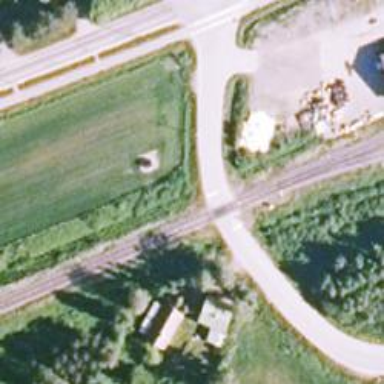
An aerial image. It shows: Railway signal.